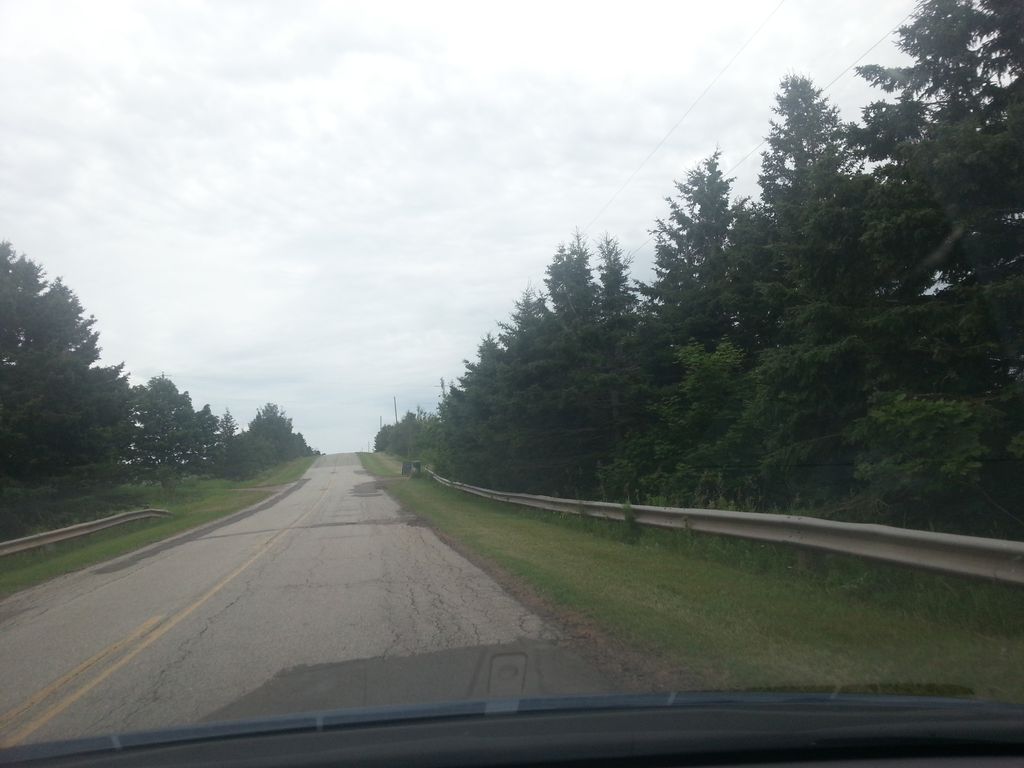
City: charlottetown